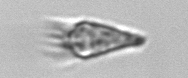
Label: Paratontonia_gracillima